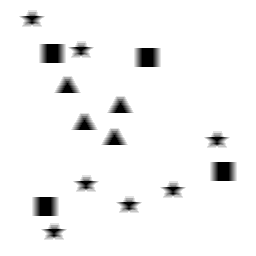
Squares: 4
Triangles: 4
Stars: 7
Total shapes: 15